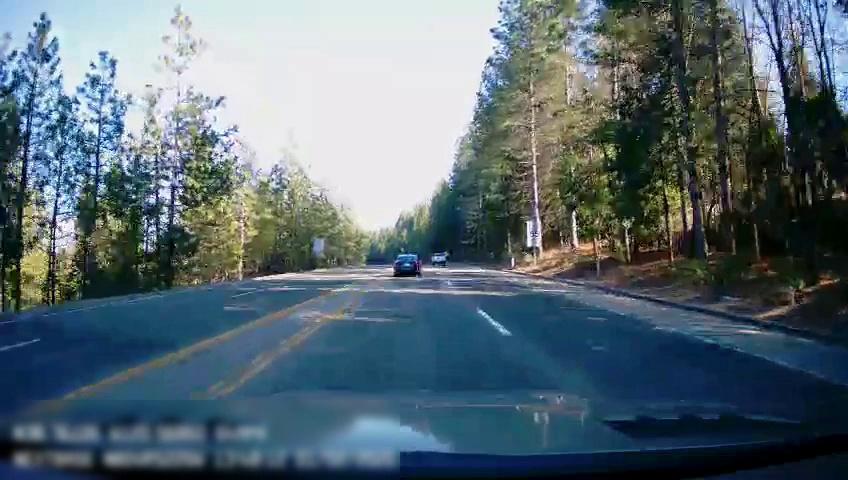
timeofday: Day
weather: Sunny
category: Drivable Space
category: Vehicles | Car
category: Vehicles | Truck
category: Lanes | Alternate Lane
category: Lanes | Current Lane
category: Lanes | Current Lane
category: Lanes | Opposite Lane
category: Lanes | Opposite Lane
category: Traffic | Signs